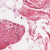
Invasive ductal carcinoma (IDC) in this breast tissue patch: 0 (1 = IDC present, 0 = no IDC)